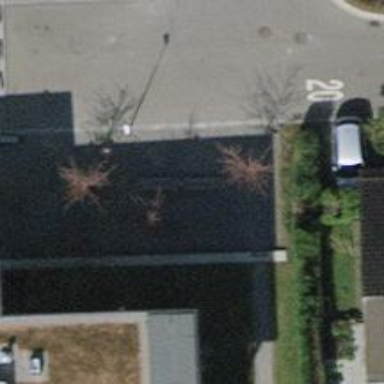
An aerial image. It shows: Deciduous broadleaved tree.